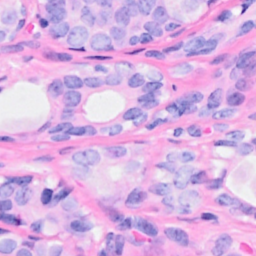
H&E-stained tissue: Breast